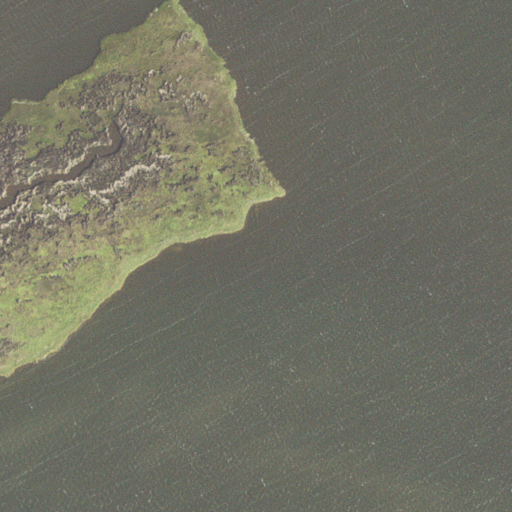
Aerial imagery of cape in North Carolina named Cowpen Point containing open water, herbaceous wetlands, and woody wetlands